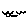
Label: bird